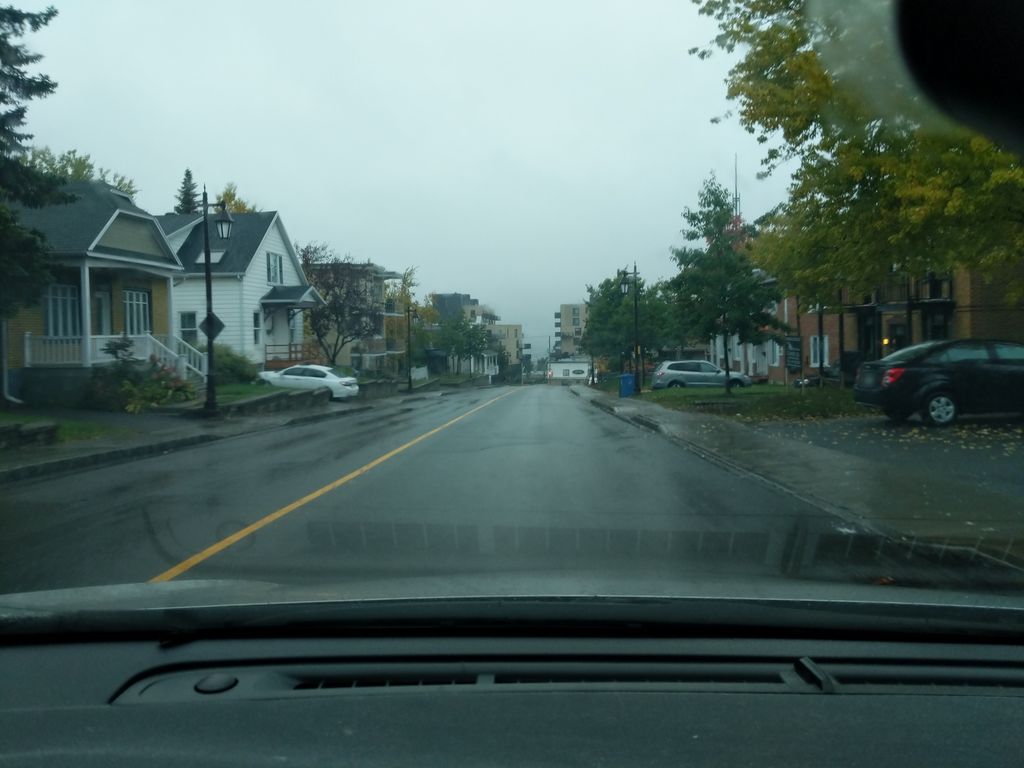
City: quebec_city